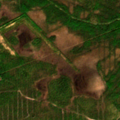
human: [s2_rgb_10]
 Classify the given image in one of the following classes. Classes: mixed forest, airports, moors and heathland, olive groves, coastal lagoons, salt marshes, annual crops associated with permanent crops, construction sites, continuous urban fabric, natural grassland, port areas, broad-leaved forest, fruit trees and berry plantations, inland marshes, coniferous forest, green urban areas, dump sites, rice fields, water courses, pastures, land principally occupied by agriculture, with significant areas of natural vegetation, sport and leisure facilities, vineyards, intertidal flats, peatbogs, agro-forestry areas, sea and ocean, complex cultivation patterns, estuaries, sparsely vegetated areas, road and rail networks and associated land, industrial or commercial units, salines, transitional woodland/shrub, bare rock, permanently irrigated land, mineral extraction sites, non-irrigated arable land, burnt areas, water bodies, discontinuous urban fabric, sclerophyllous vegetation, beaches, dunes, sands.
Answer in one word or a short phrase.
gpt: mixed forest, transitional woodland/shrub